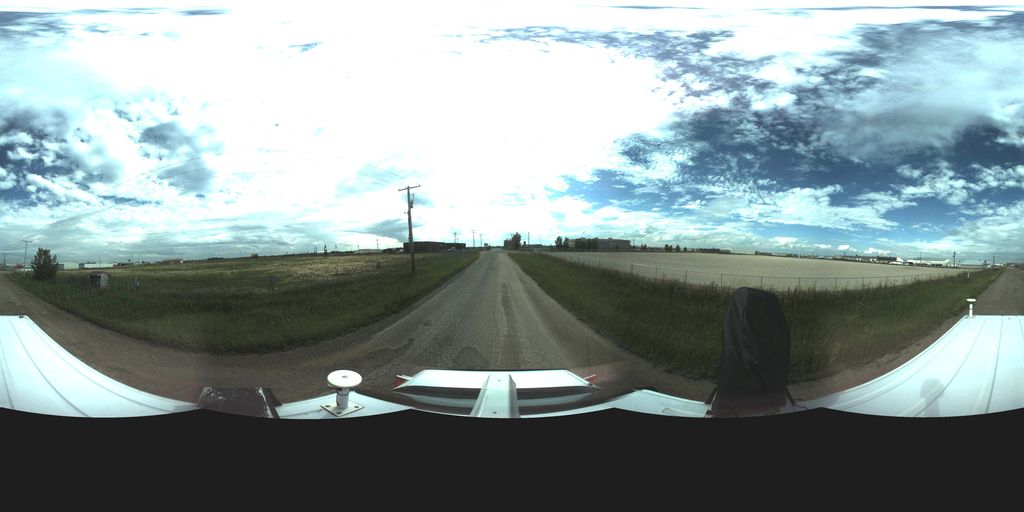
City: saskatoon